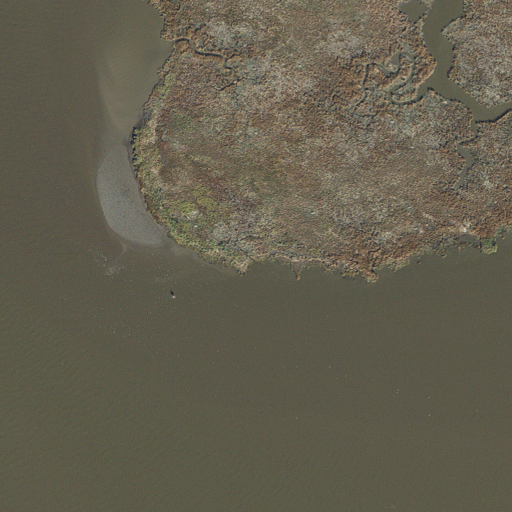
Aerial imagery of cape in Maryland named Halfe Point containing open water, herbaceous wetlands, and grassland